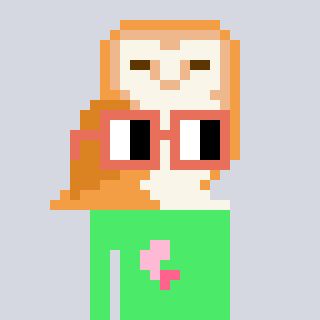
a pixel art character with square orange glasses, a owl-shaped head and a teal-colored body on a cool background